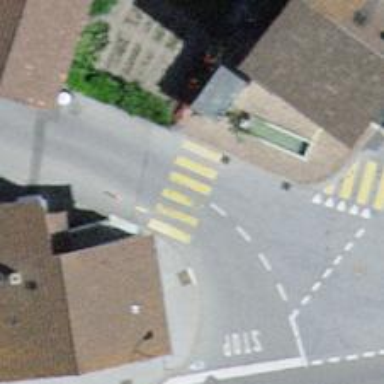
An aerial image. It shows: Zebra crossing on the road.